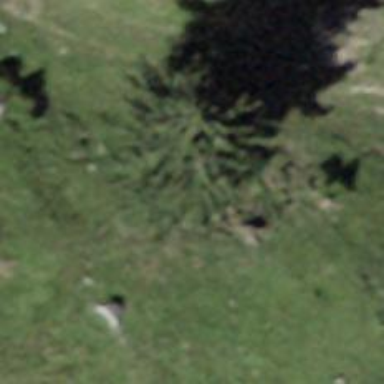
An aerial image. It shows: Evergreen needle-leaved tree.